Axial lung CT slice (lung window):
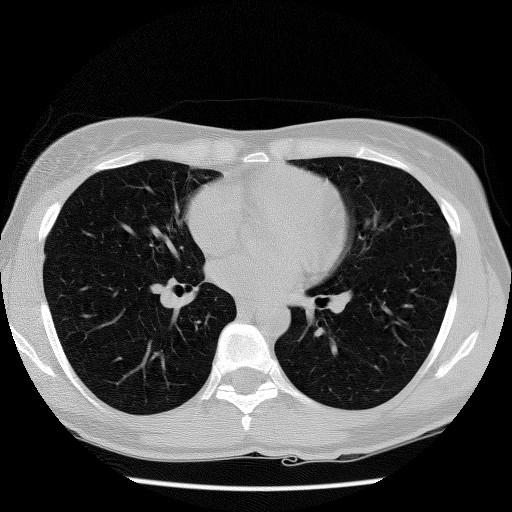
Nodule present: no